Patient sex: M
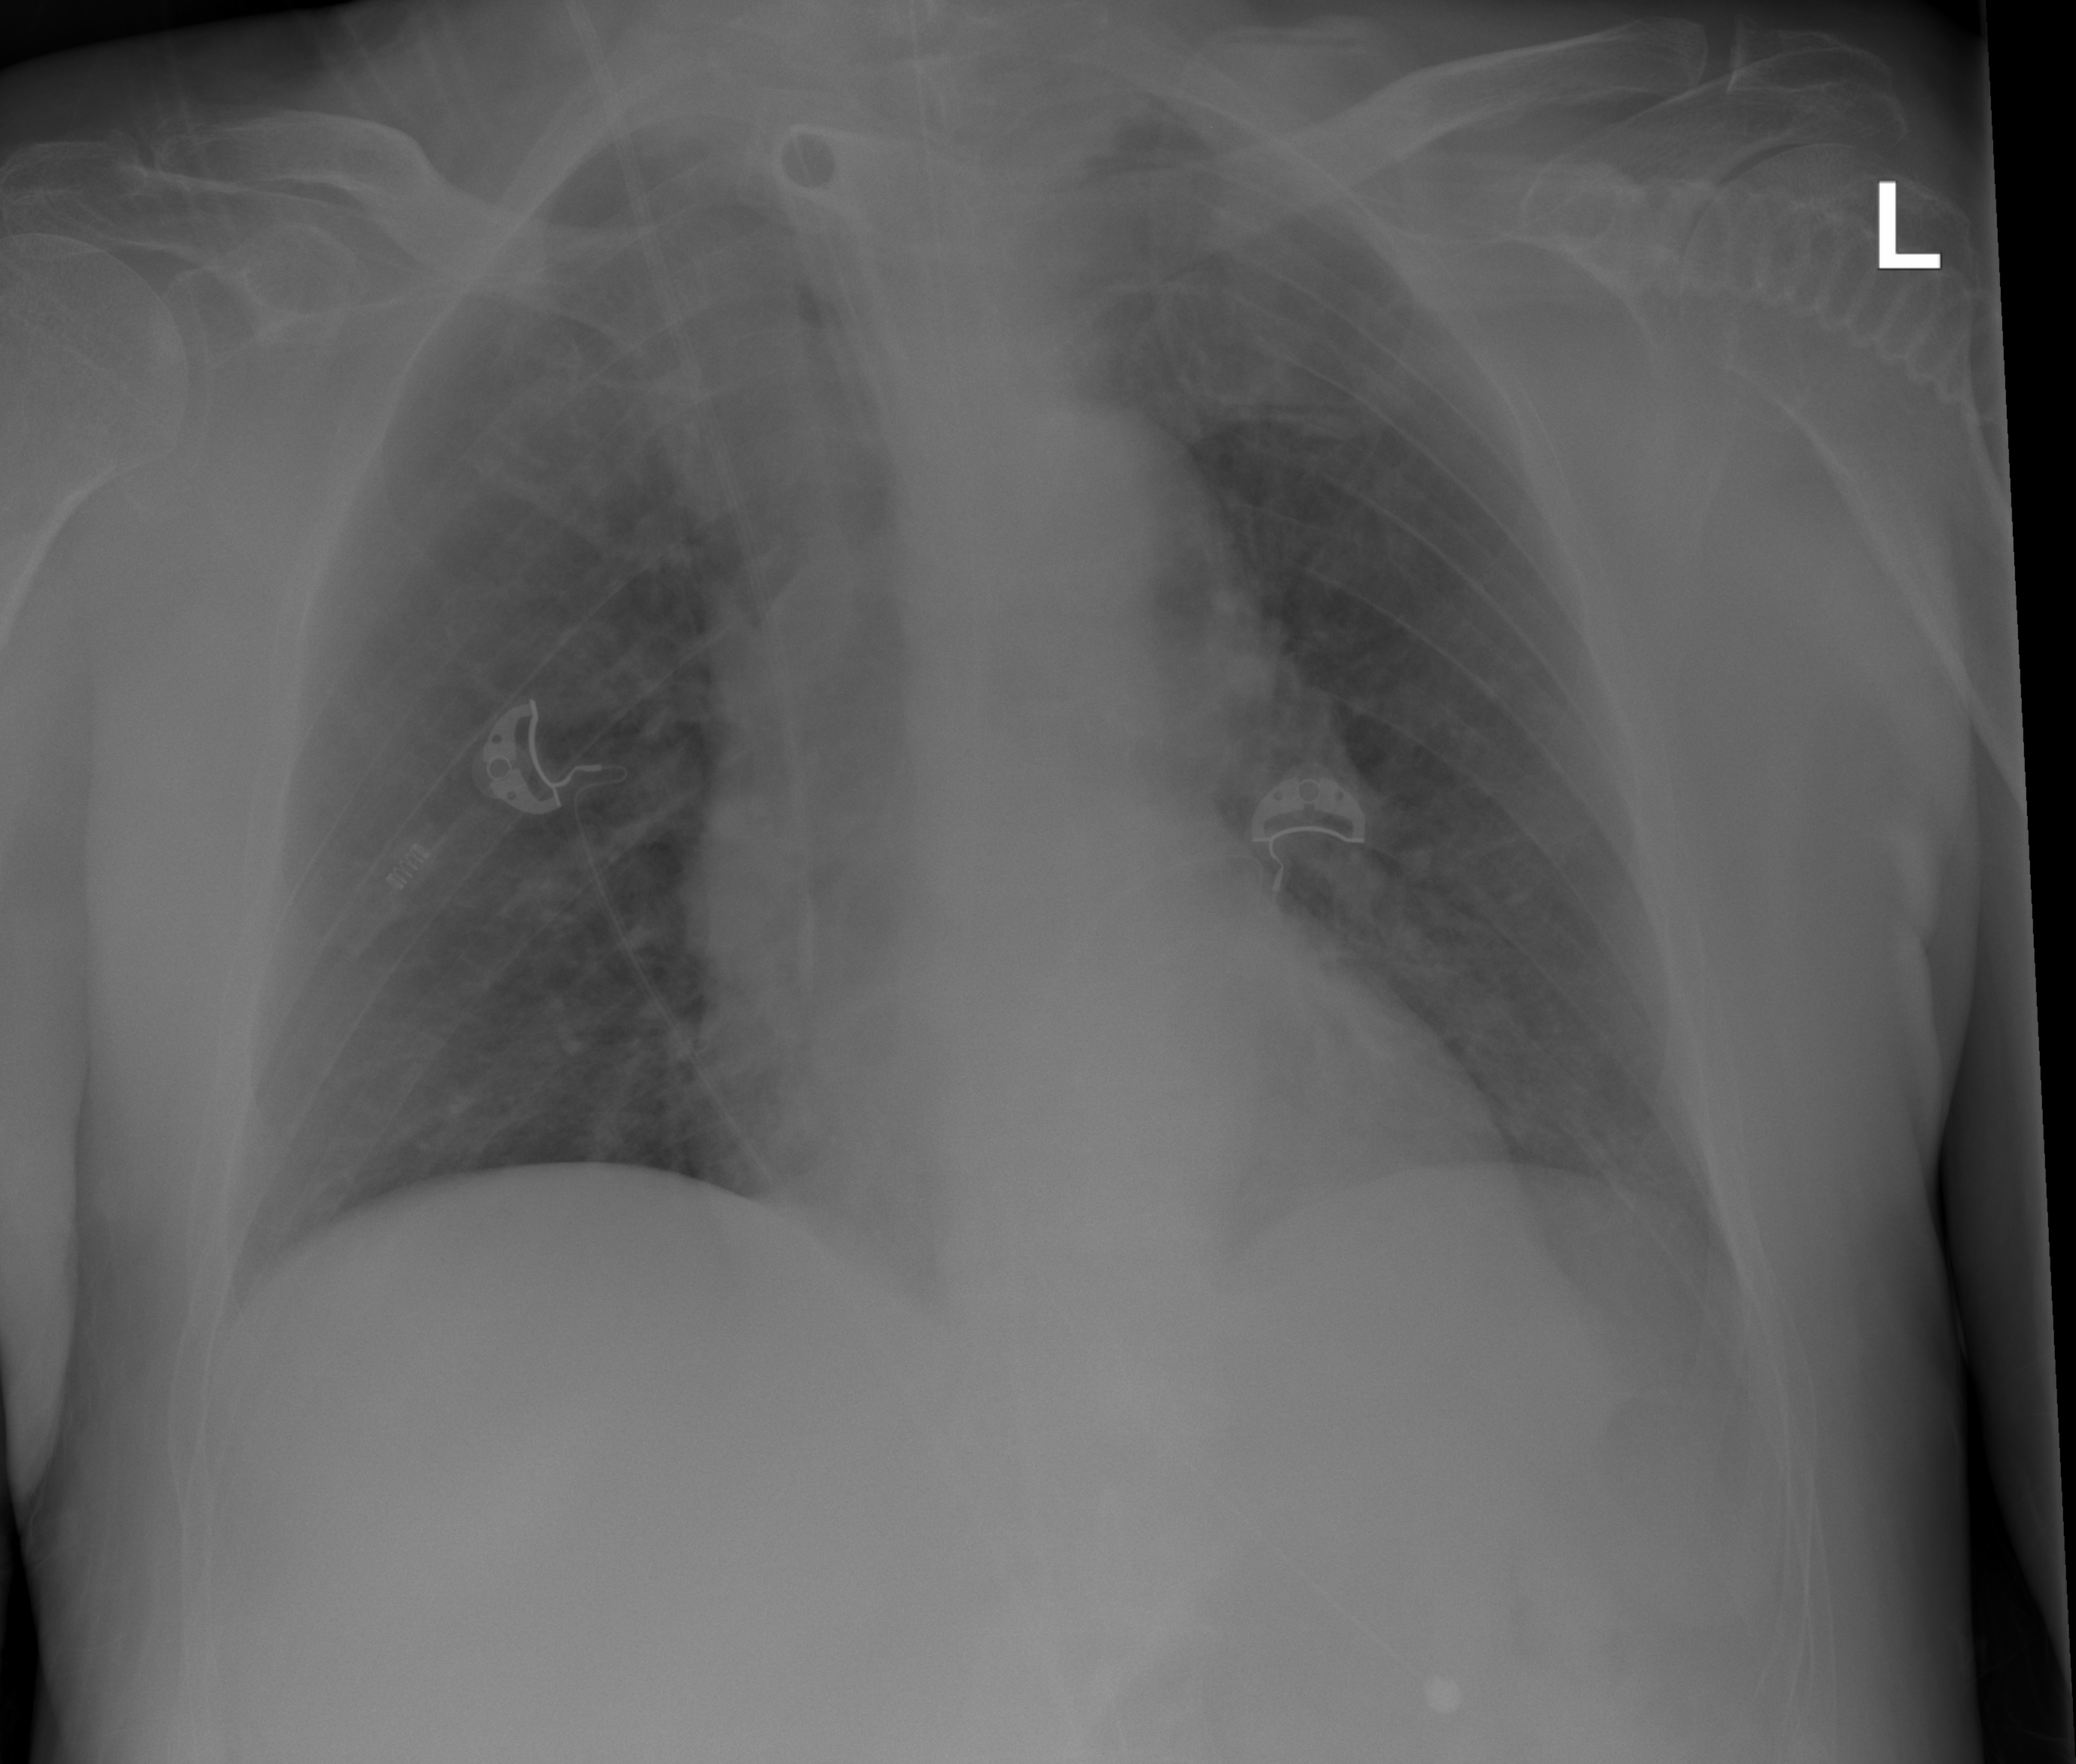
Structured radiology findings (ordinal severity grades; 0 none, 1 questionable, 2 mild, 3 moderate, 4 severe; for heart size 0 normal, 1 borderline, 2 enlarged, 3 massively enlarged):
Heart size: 0
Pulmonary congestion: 2
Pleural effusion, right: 0
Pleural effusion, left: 0
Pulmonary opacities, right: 0
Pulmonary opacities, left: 0
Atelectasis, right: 0
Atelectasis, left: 2